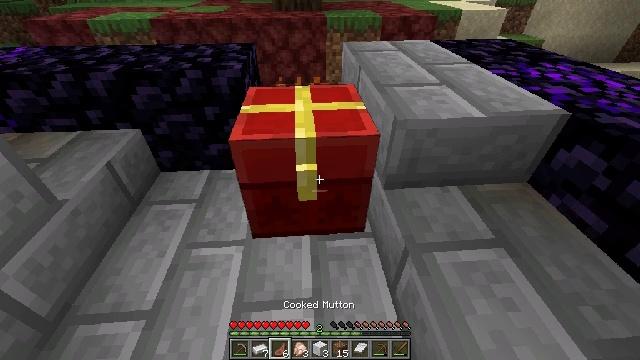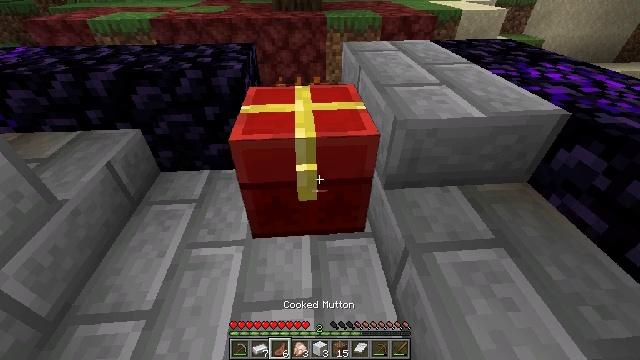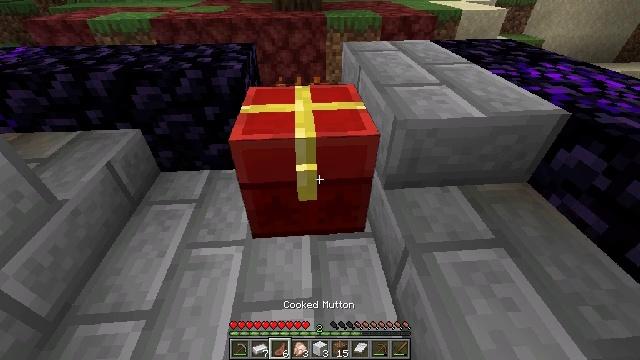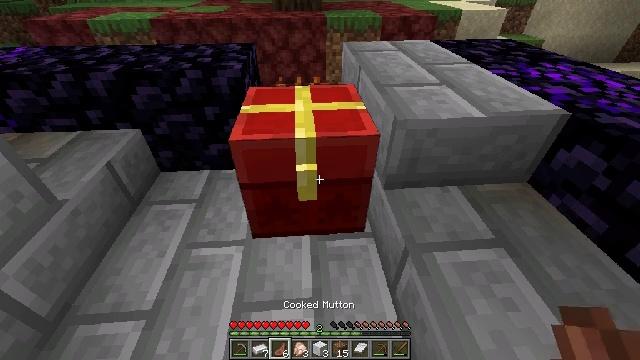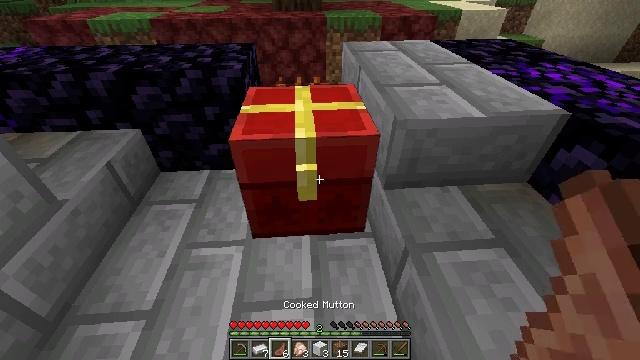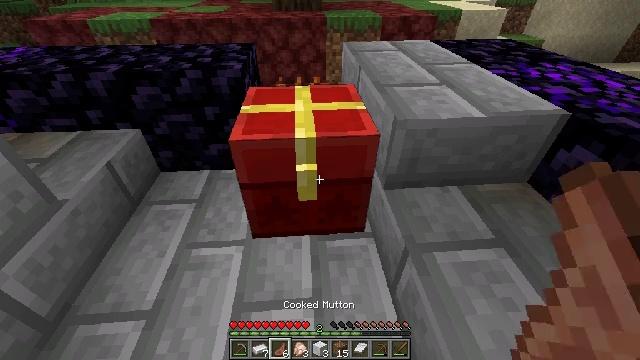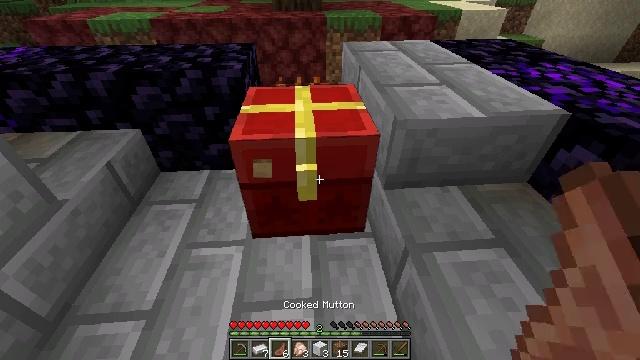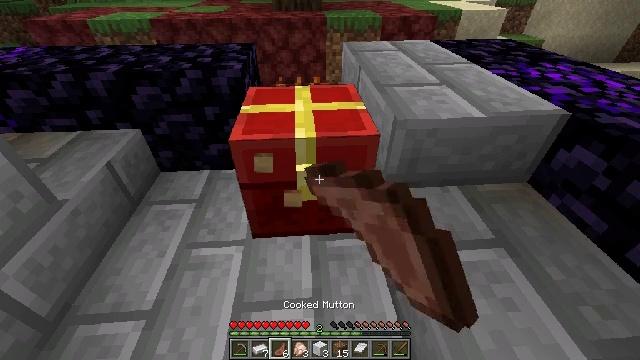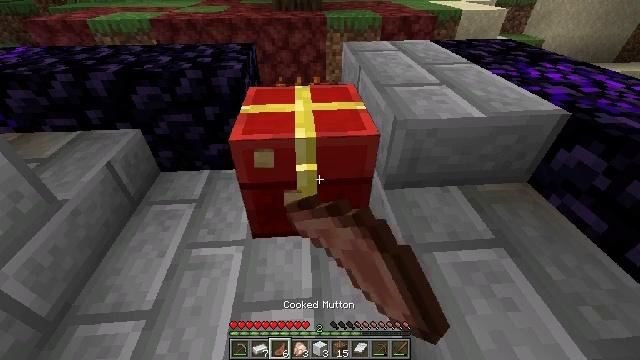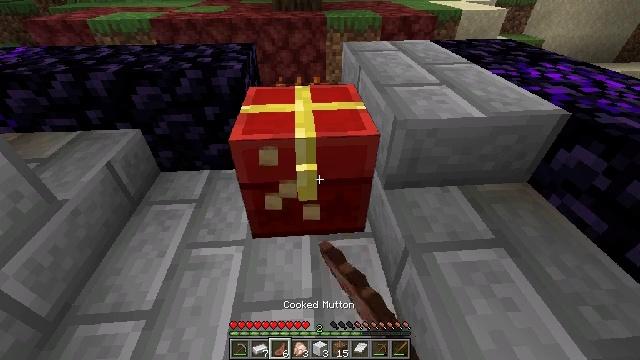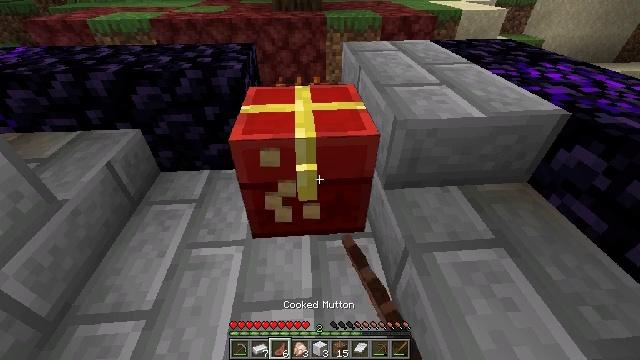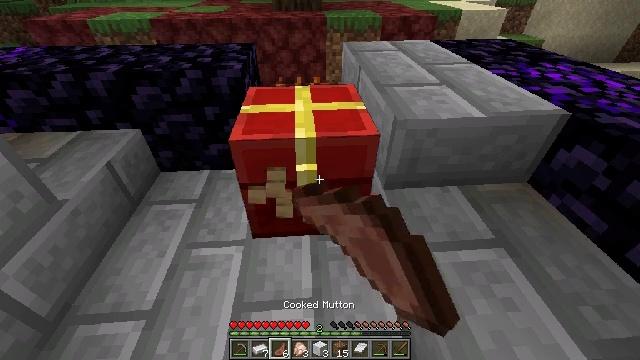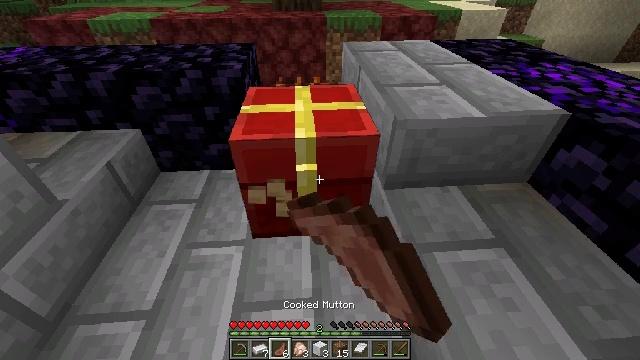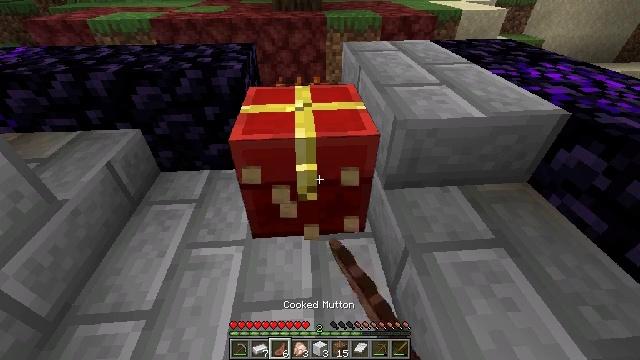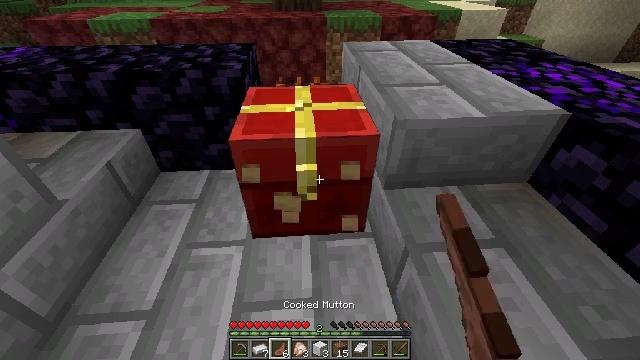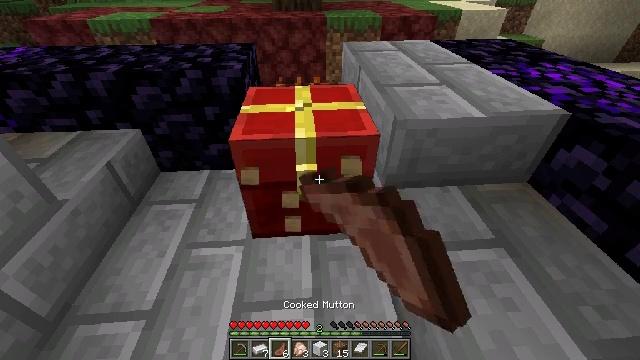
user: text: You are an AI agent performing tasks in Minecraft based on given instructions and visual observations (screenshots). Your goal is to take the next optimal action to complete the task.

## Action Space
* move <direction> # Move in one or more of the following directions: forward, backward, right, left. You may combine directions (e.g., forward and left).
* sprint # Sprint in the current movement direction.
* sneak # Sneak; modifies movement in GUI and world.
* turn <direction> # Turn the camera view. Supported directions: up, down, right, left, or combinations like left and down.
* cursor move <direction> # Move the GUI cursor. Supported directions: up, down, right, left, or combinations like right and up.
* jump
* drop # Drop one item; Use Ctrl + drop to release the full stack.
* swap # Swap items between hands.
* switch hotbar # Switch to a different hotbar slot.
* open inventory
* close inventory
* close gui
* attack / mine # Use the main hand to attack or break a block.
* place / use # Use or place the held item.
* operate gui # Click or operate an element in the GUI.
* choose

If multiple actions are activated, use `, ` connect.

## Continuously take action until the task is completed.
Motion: motion action
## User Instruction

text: Reclaim the chest into your inventory.
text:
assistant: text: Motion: no_op
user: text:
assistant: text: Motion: no_op
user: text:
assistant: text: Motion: no_op
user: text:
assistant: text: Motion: no_op
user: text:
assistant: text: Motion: no_op
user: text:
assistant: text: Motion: attack / mine
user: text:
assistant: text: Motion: attack / mine
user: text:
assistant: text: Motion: attack / mine
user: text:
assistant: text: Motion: attack / mine
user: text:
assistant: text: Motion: attack / mine
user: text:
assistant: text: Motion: attack / mine
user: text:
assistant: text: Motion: attack / mine
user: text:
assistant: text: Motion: attack / mine
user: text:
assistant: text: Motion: attack / mine
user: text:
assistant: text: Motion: attack / mine
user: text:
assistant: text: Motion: attack / mine
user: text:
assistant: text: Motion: attack / mine
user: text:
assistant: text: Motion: attack / mine
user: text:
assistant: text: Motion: turn left, attack / mine
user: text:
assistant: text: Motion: attack / mine
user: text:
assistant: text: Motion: attack / mine
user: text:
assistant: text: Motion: attack / mine
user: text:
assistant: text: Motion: attack / mine
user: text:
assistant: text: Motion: attack / mine
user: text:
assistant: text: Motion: attack / mine
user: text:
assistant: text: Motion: attack / mine
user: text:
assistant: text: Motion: attack / mine
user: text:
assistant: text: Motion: attack / mine
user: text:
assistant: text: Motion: attack / mine
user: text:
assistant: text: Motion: attack / mine